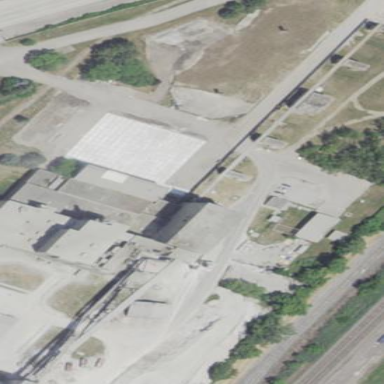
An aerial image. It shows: Industrial building.